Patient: sex F, age 65
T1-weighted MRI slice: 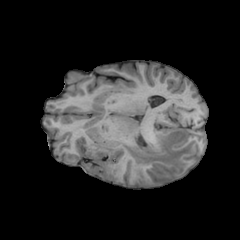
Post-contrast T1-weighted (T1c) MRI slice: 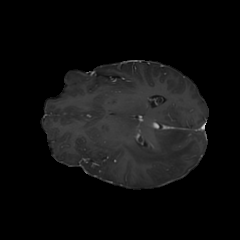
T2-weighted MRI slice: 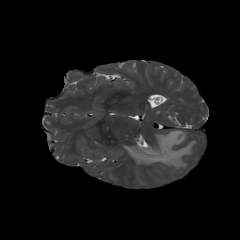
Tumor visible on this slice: yes
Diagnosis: Glioblastoma, IDH-wildtype
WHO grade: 4